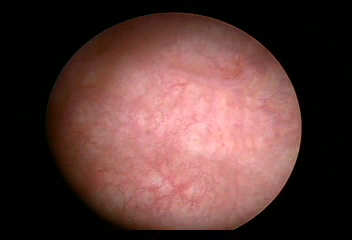
Modality: WLC
Class: Normal mucosa
Bladder cancer association: No